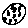
Label: moon